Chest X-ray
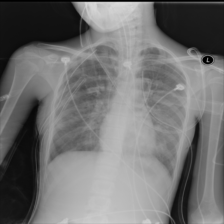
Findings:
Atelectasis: negative
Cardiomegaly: negative
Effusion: negative
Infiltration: positive
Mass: negative
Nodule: negative
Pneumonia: negative
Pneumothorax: negative
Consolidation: negative
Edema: negative
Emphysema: negative
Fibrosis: negative
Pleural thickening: negative
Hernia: negative